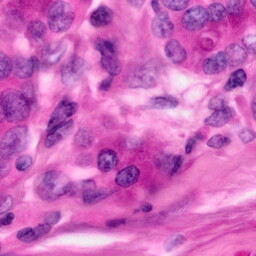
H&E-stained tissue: Pancreatic